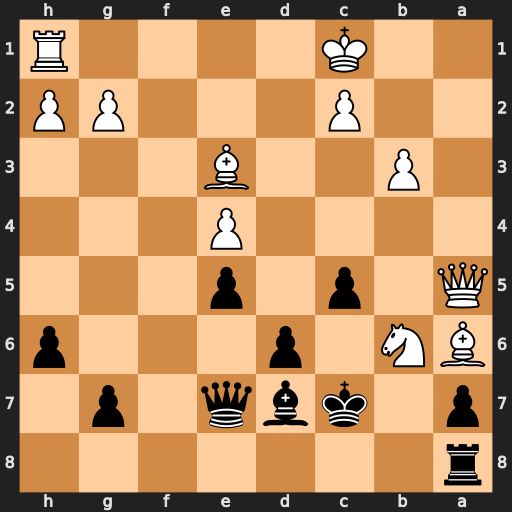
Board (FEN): r7/p1kbq1p1/BN1p3p/Q1p1p3/4P3/1P2B3/2P3PP/2K4R
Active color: b
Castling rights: -
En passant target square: -
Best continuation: axb6 Qc3 Rxa6